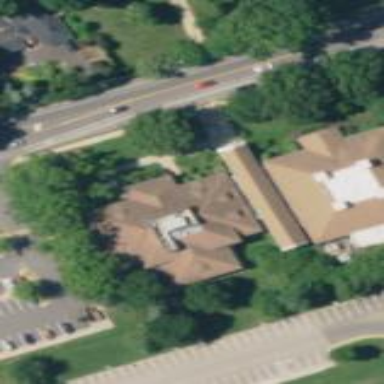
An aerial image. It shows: Public building used as library.